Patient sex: F
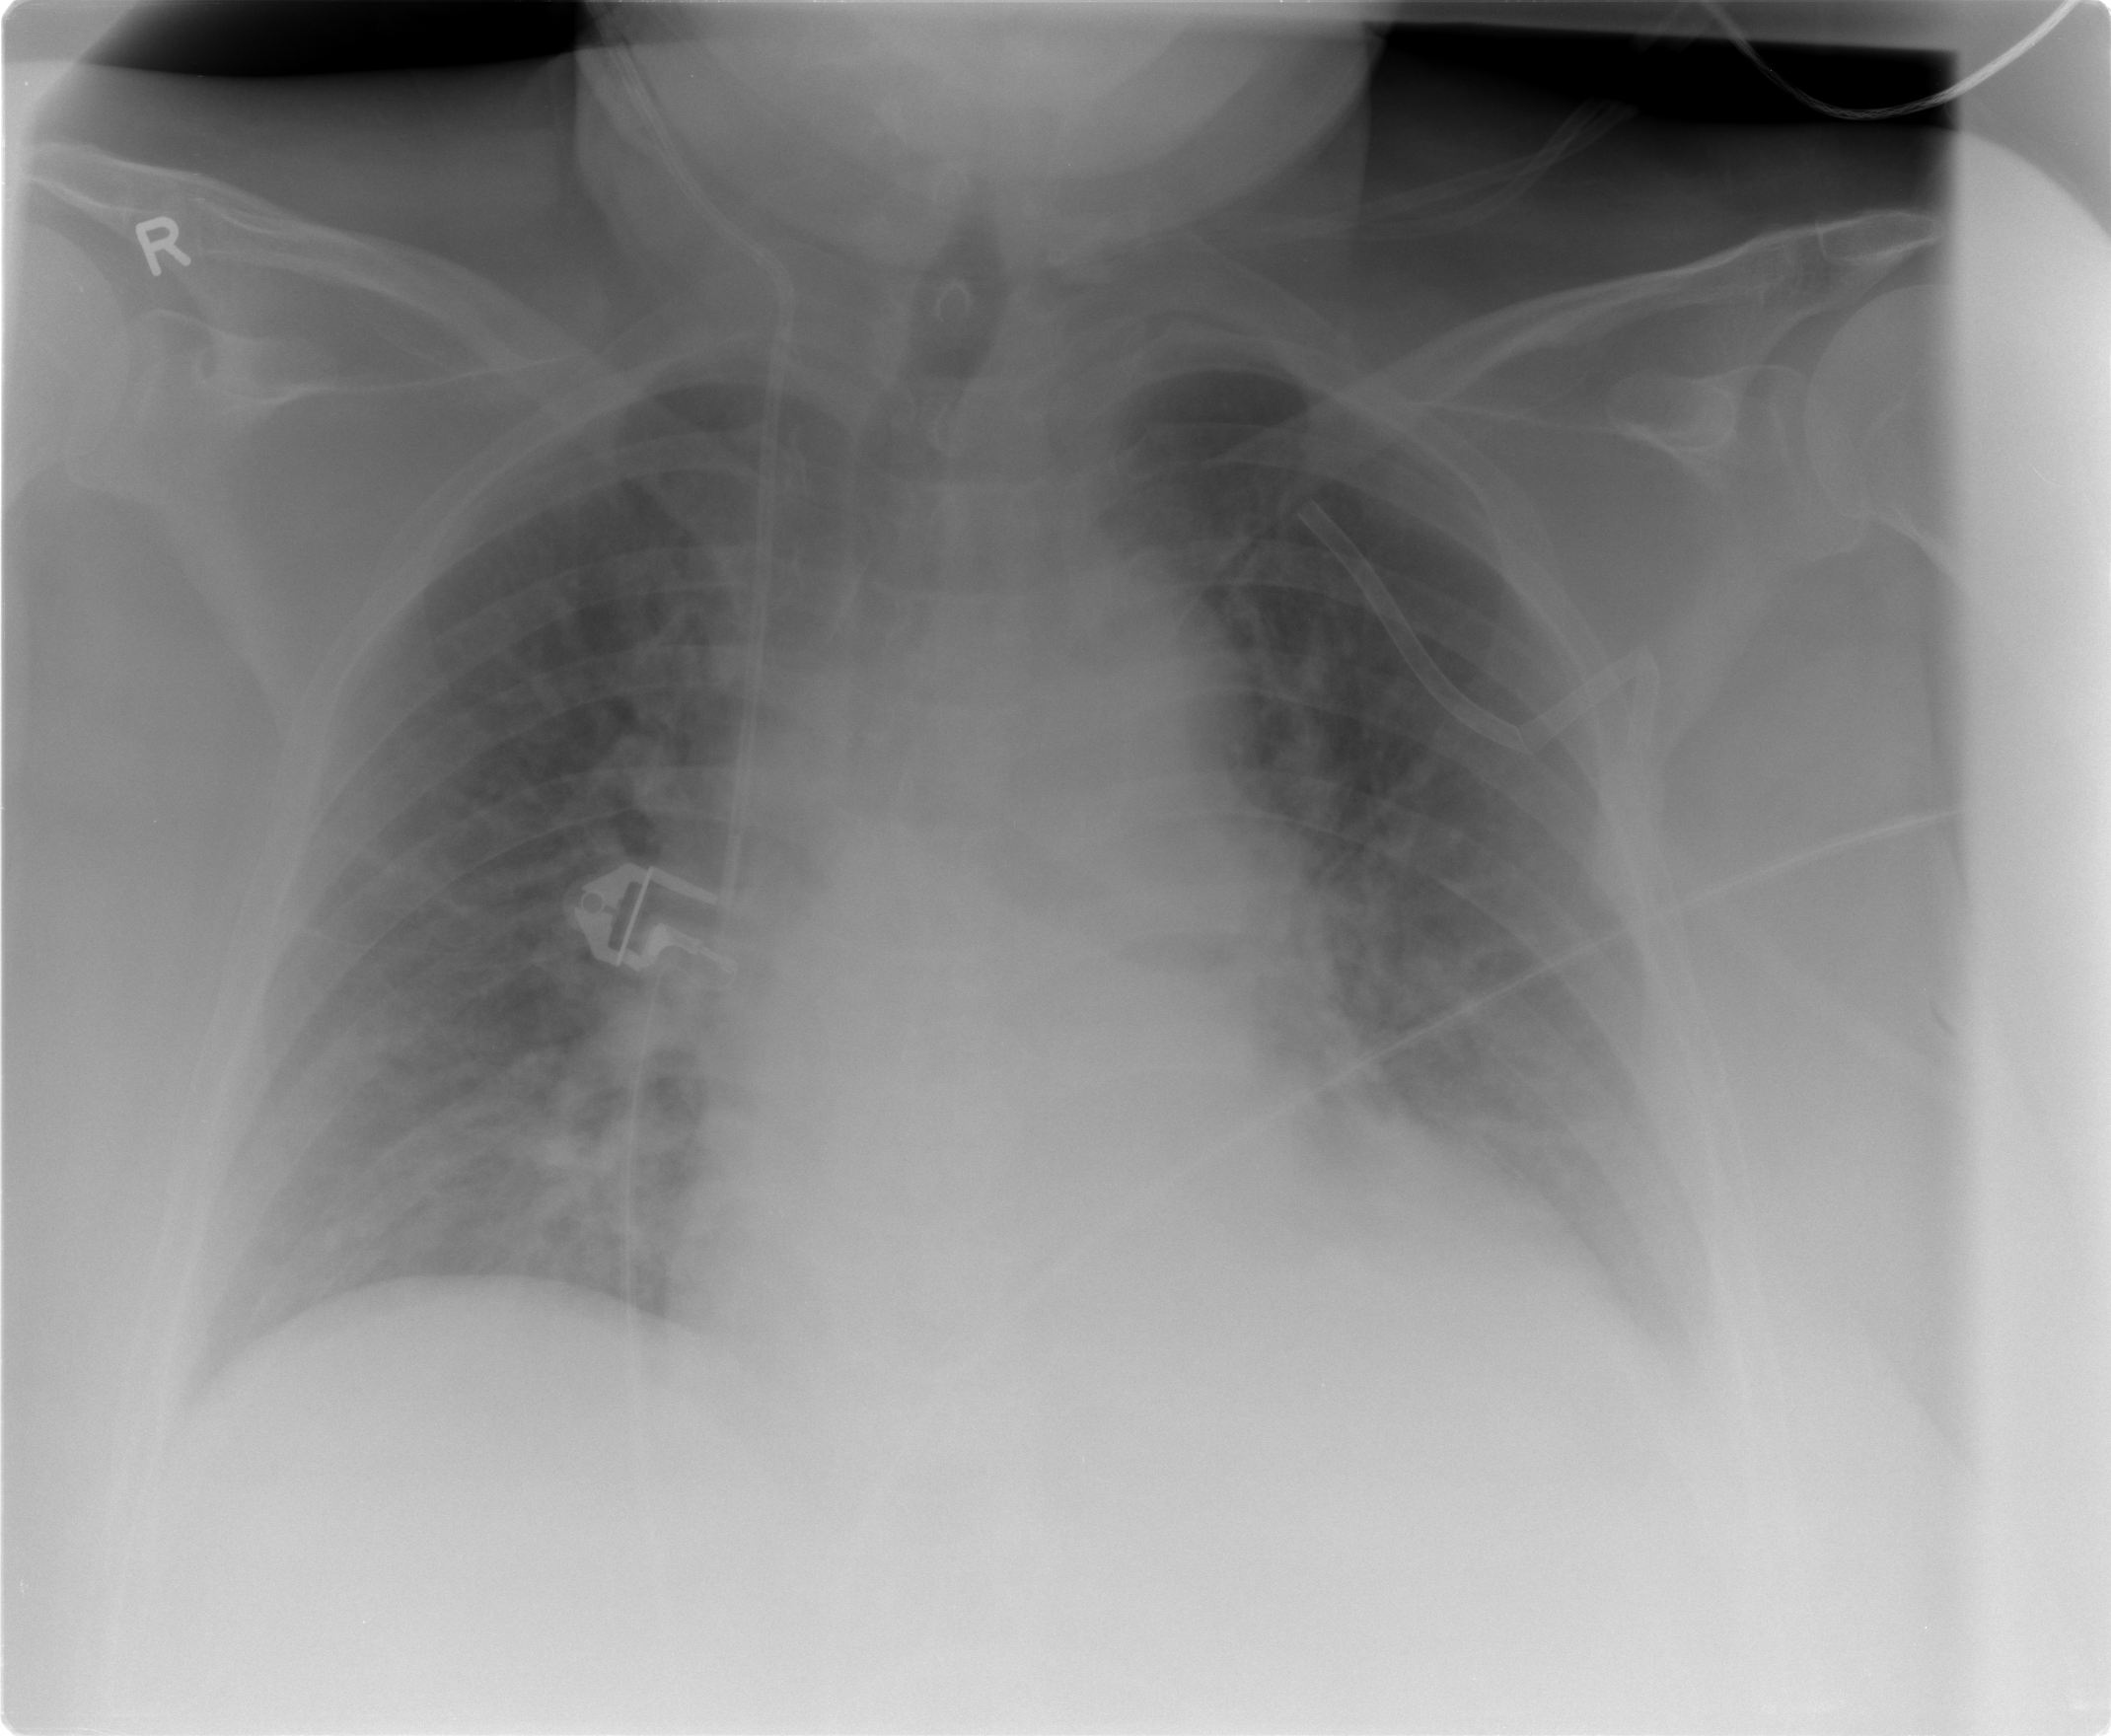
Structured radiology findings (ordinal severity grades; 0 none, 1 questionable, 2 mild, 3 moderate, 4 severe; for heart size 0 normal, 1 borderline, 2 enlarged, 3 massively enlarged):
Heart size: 0
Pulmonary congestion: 0
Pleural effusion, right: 0
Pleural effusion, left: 3
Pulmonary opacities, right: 0
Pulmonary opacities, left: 0
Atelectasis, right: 2
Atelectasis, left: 2